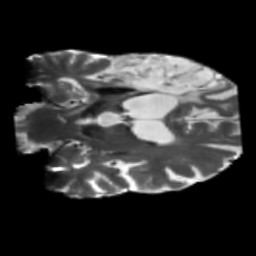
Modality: T2w
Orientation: coronal
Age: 71
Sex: male
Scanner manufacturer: siemens
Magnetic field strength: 3 T
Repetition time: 5.47 s
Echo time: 0.0854 s